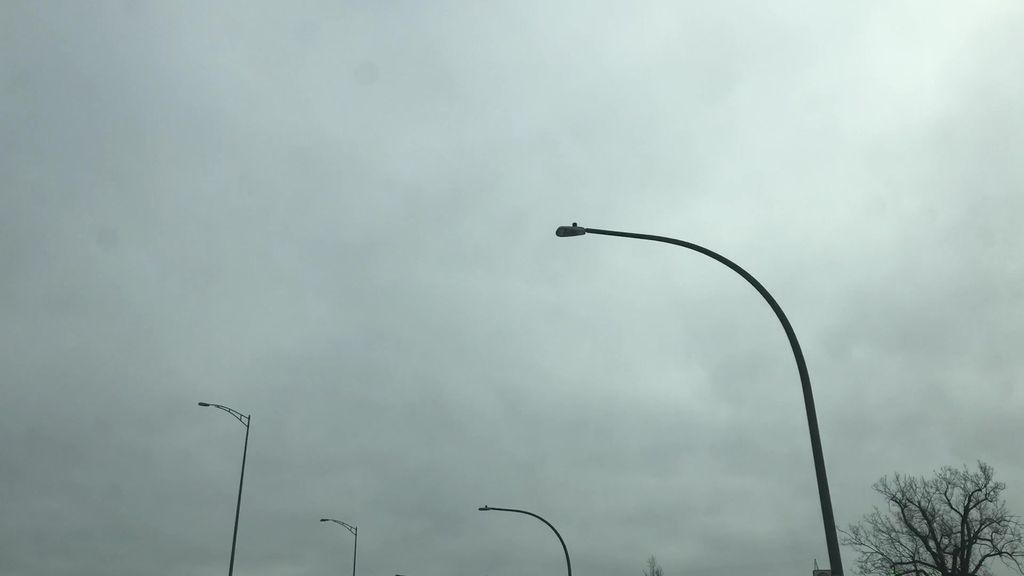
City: montreal